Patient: sex M, age 57
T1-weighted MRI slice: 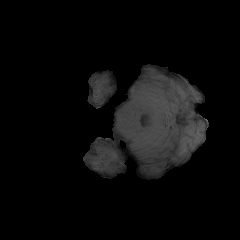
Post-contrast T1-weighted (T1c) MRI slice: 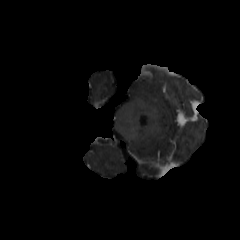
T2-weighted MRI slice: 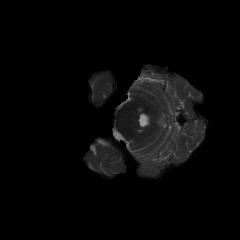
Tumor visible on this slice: no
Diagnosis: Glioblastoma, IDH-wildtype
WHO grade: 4